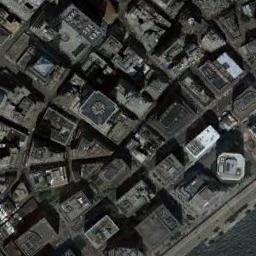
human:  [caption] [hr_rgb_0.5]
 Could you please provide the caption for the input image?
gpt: There are many dense tall buildings and several roads and many trees in a business district .

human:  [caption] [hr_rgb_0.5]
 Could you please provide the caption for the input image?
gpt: A commercial area has lots of buildings arranged neatly and some roads go through the commercial area .

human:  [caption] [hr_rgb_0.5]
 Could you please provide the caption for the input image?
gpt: The commercial area is consist of many tall buildings .

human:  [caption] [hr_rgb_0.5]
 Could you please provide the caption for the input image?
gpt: The business district is full of tall buildings .

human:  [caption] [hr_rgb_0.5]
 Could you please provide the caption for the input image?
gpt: There are many buildings arranged neatly on a commercial area .